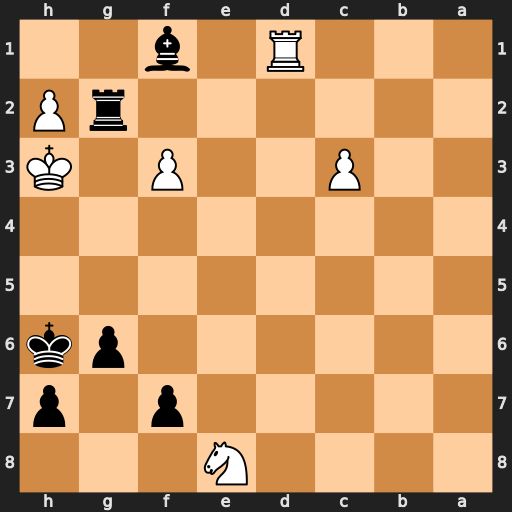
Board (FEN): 4N3/5p1p/6pk/8/8/2P2P1K/6rP/3R1b2
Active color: b
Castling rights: -
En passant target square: -
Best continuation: Rg1+ Rxf1 Rxf1